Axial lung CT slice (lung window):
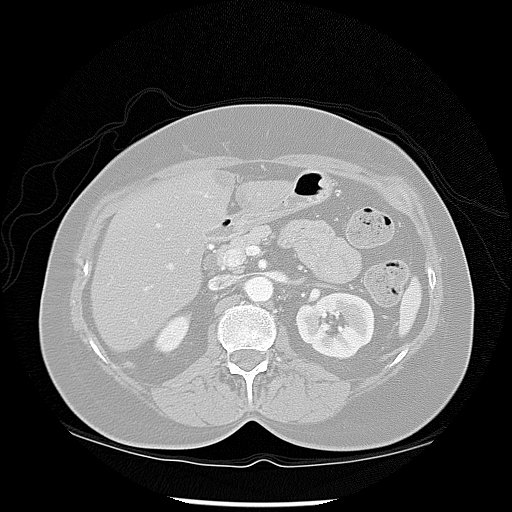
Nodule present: no